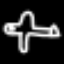
Label: airplane